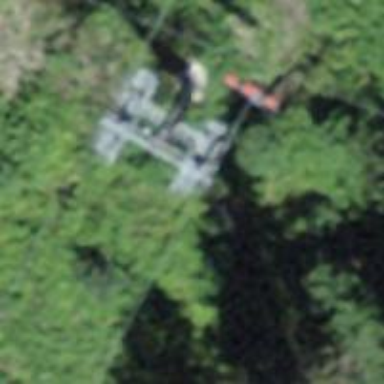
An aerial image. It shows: Pylon used for aerialway.